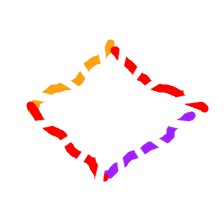
Shape: rhombus